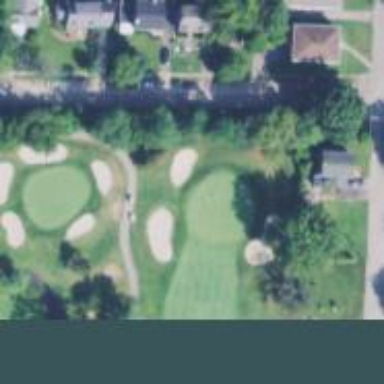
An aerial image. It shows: Golf hole.